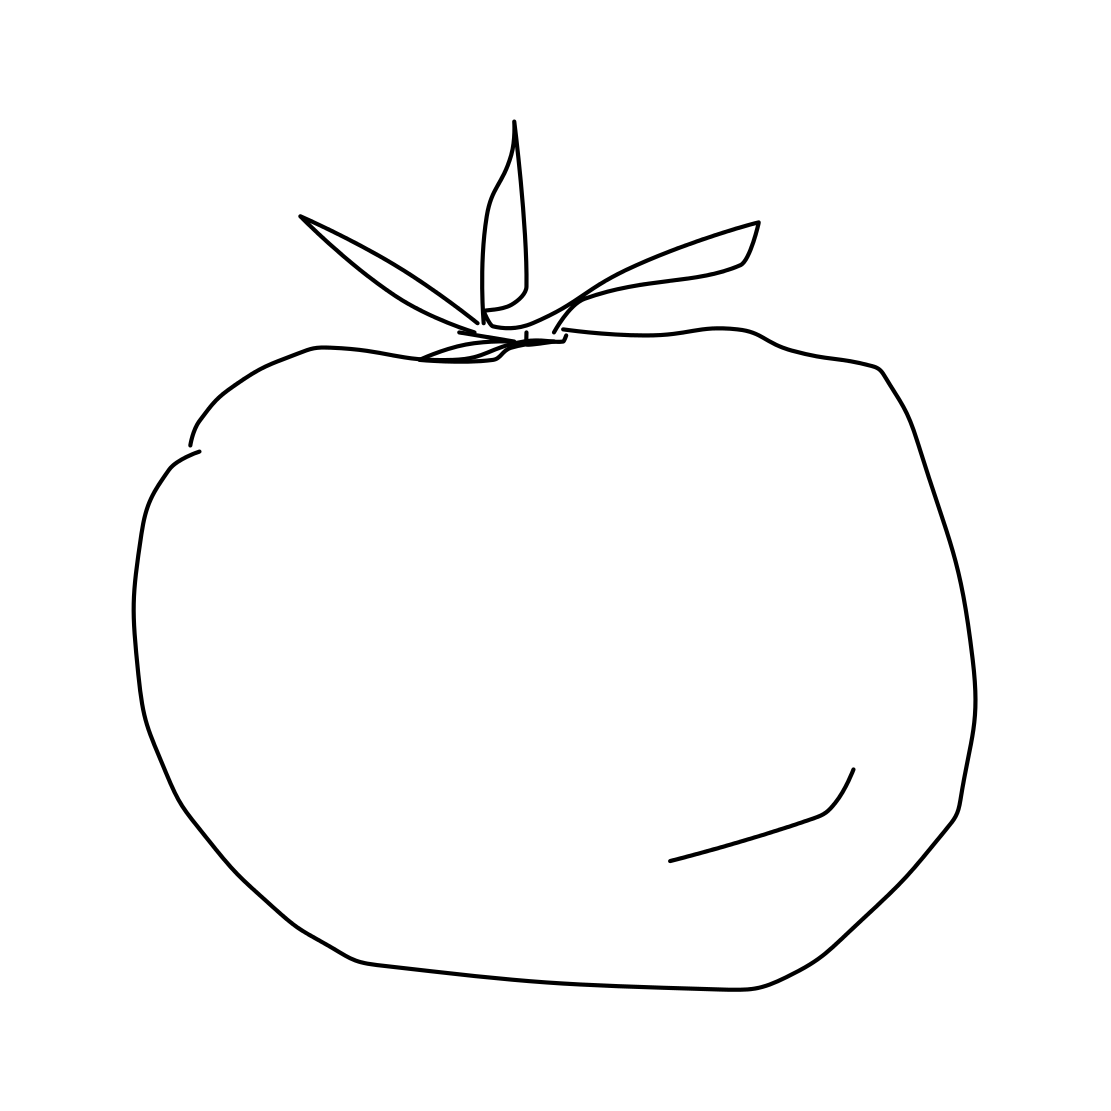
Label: tomato